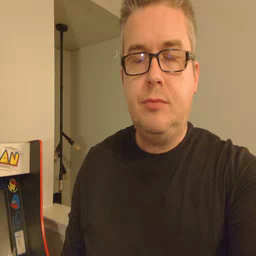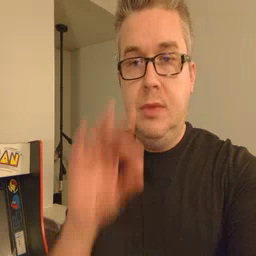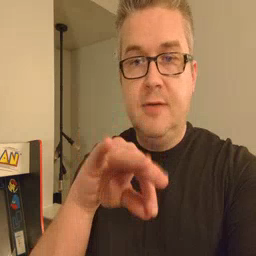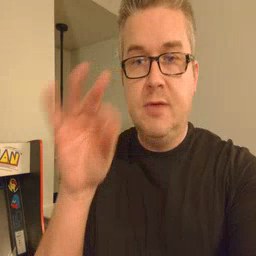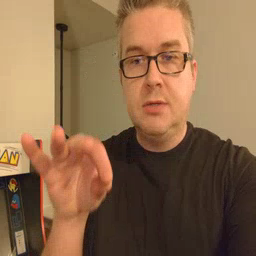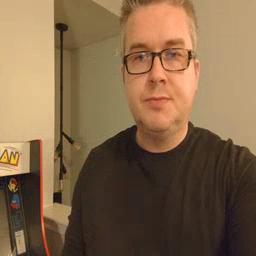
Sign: frenchfries